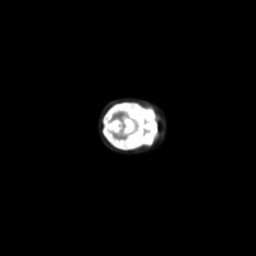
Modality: PET
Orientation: axial
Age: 18
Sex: female
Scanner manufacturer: siemens